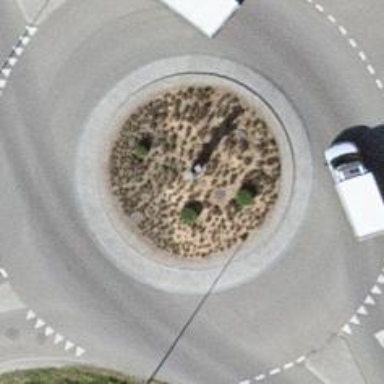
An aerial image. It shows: Secondary road around roundabout.